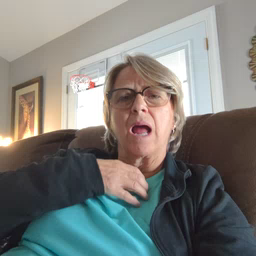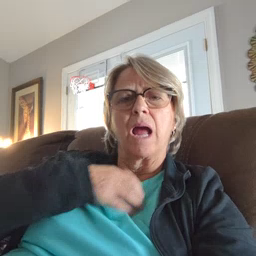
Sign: hungry